Question: I am trying to generate random chinese names using Faker (Python), but it generates the names in chinese characters instead of pinyin.
I found this :

and it show that it generates them in pinyin, while when I try the same code, it gives me only chinese characters.
how to get the pinyin ??
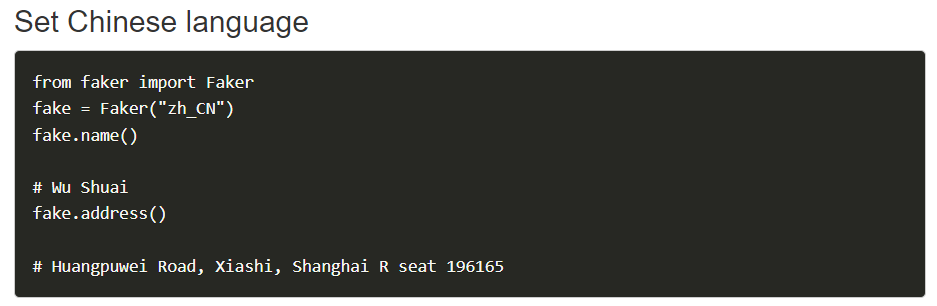
Answer: 'fake.romanized_name()' worked for me.
I got lucky by looking through 'dir(fake)'. Doesn't seem to have a method for pinyin address that I can see...